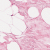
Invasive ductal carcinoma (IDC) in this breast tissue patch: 0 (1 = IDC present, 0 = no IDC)